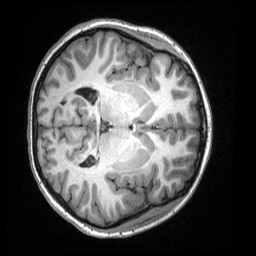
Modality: T1w
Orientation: axial
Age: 16
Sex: female